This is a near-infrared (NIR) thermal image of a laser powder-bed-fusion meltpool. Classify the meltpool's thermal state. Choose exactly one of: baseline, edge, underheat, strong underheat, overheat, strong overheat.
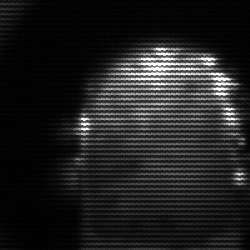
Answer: baseline